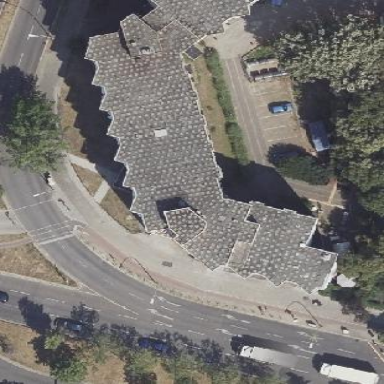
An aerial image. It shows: Building consisting of apartments.